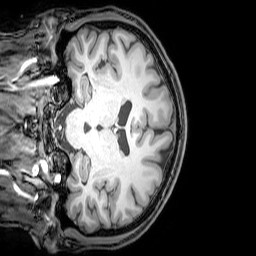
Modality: T1w
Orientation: coronal
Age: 20
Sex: male
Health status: healthy
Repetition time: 0.081 s
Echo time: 0.037 s